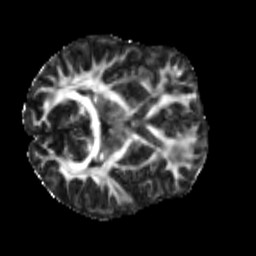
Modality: FA
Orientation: axial
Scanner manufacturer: siemens
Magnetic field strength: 3 T
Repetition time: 4 s
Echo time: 0.0594 s